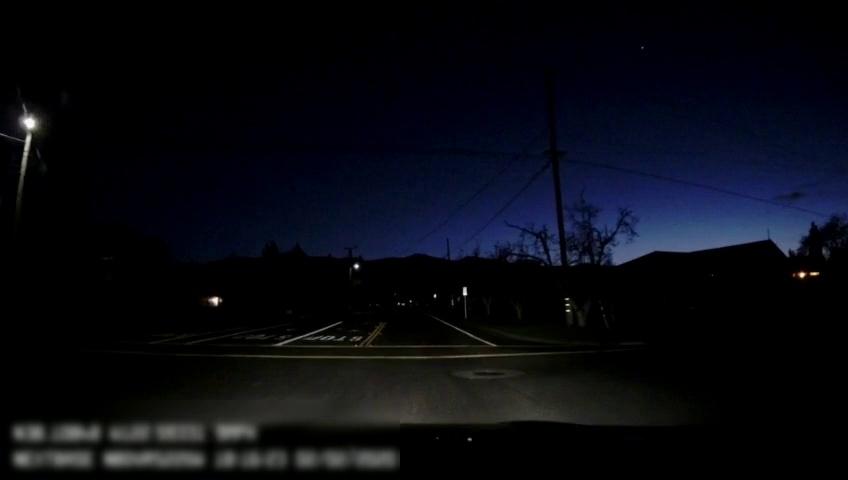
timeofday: Night
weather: Other
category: Drivable Space
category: Lanes | Alternate Lane
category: Lanes | Opposite Lane
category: Lanes | Alternate Lane
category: Lanes | Current Lane